Interaction volume radius: 10 \u00c5
Interaction volume height: 10 \u00c5
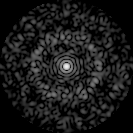
Disorder parameter: 0.7871